【题型】填空题　【知识点】立体几何　【难度】medium
勒洛四面体是以正四面体的四个顶点为球心，以正四面体的棱长为半径的四个球围成的几何体．如图所示，已知正四面体$ABCD$的棱长为$\sqrt{2}$，若勒洛四面体$ABCD$内有一球，则该球的最大半径为\underline{\quad\quad}.

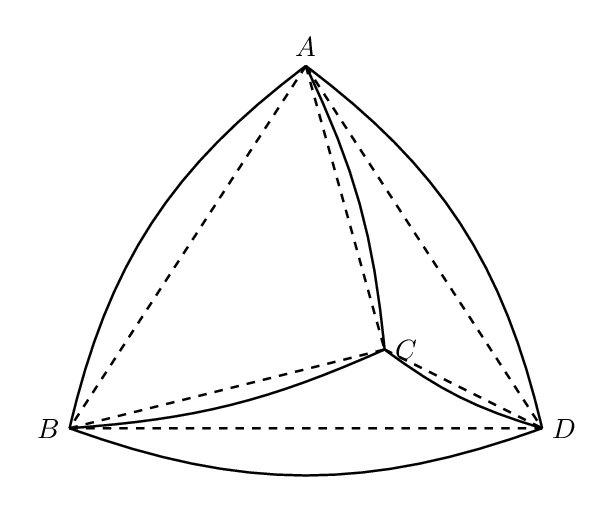
【解答】
\noindent \textbf{【答案】} $\sqrt{2}-\dfrac{\sqrt{3}}{2}$

\noindent \textbf{【分析】} 设$M$是底面$BCD$的中心，$O$是正四面体$ABCD$的中心，也是正四面体$ABCD$的外接球球心，设正四面体$ABCD$外接球的半径为$R$,$AM$是高，根据正四面体的性质，求得$AM$的长，在直角$\triangle OBM$中，列出方程求得$R$，进而求得勒洛四面体$ABCD$的内切球半径.

\noindent \textbf{【详解】} 勒洛四面体能够容纳的最大球与勒洛四面体$4$个弧面都相切，即为勒洛四面体的内切球，

\noindent 由对称性知，勒洛四面体$ABCD$的内切球球心是正四面体$ABCD$的内切球、外接球球心，

\noindent 设$M$是底面$BCD$的中心，$O$是正四面体$ABCD$的中心，也是正四面体$ABCD$的外接球球心，正四面体$ABCD$外接球的半径为$R$,$AM$是高，如图$1$所示，

\noindent 由正四面体的棱长为$\sqrt{2}$，可得$CG=DG=\dfrac{\sqrt{2}}{2}$,$BG=AG=\dfrac{\sqrt{6}}{2}$，

\noindent 则$BM=\dfrac{2}{3}\times\dfrac{\sqrt{6}}{2}=\dfrac{\sqrt{6}}{3}$，所以$AM=\sqrt{AB^2-BM^2}=\dfrac{2\sqrt{3}}{3}$，

\noindent 在直角$\triangle OBM$中，由$BO^2=BM^2+OM^2$，得
\[
R^2 = \left(\dfrac{2\sqrt{3}}{3}-R\right)^2 + \left(\dfrac{\sqrt{6}}{3}\right)^2
\]
解得$R=\dfrac{\sqrt{3}}{2}$，

\noindent 因此，如图$2$所示，勒洛四面体$ABCD$的内切球半径$OE=\sqrt{2}-\dfrac{\sqrt{3}}{2}$．

\noindent 故答案为：$\sqrt{2}-\dfrac{\sqrt{3}}{2}$.

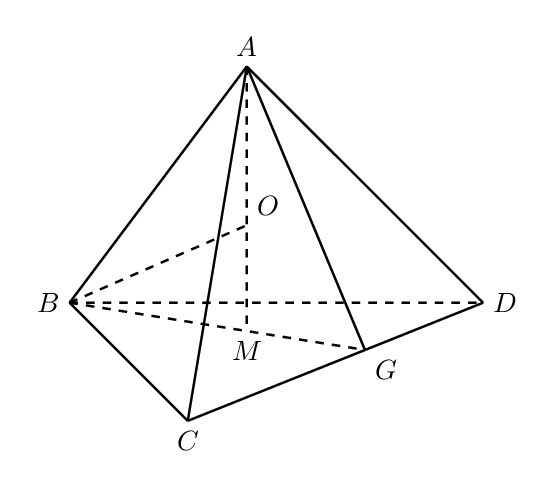
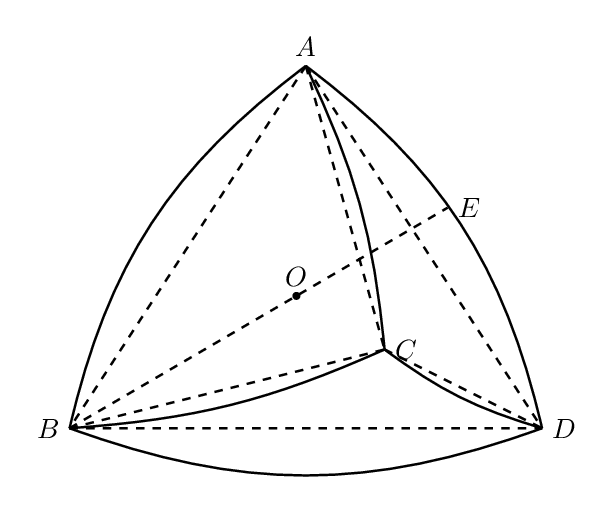